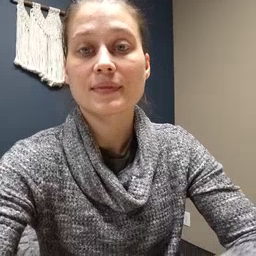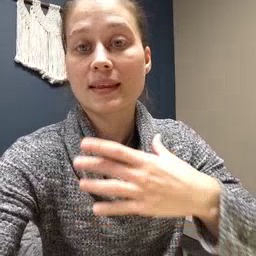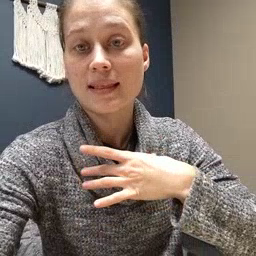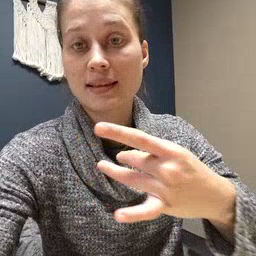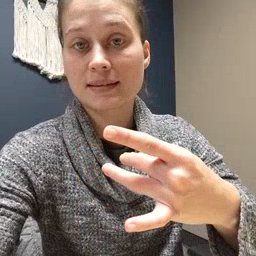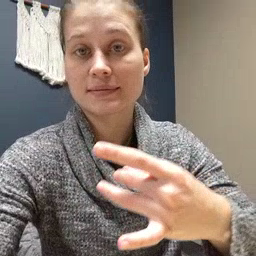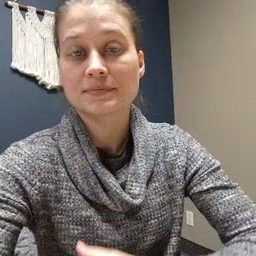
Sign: like